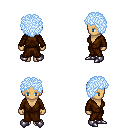
a pixel art fantasy rpg character, female body template, human, tanned skin, brown robe, magenta pants, white cyan curly afro hairstyle, metal boots, four views (front, back, left, right), 2x2 character sprite sheet, small pixel art, hard edges, no anti-aliasing